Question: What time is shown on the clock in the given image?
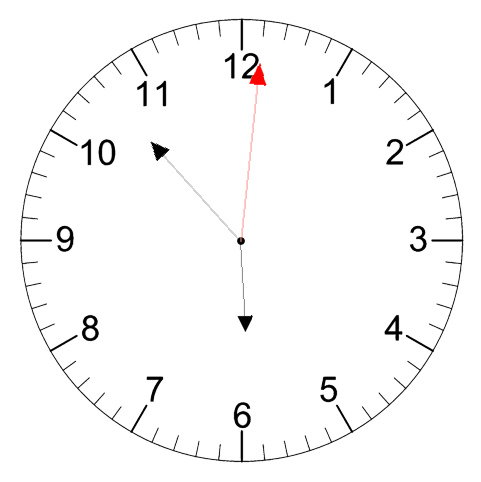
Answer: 05:53:01